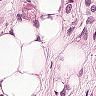
Metastatic tissue present: yes